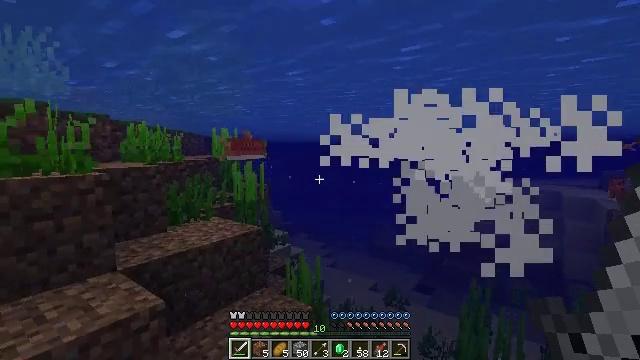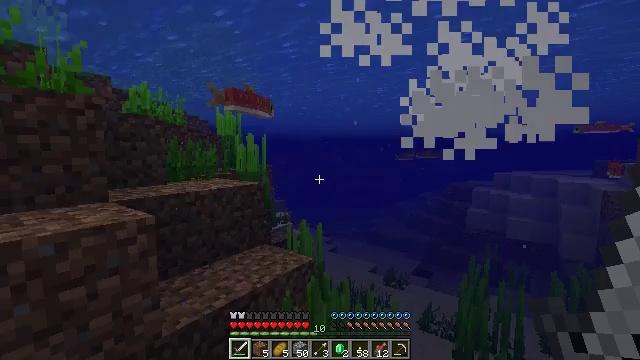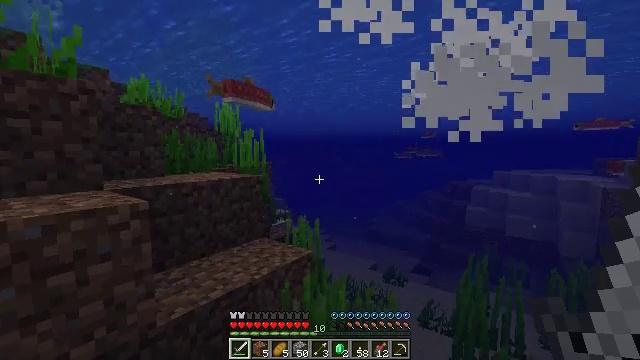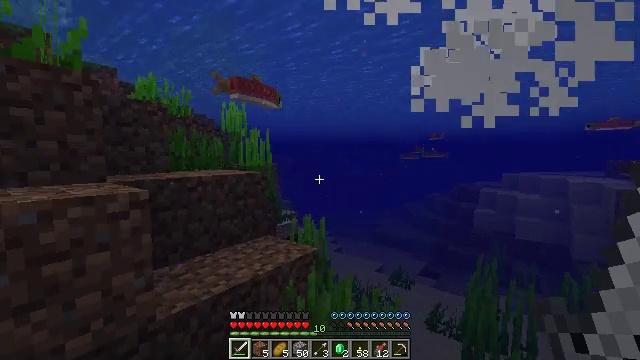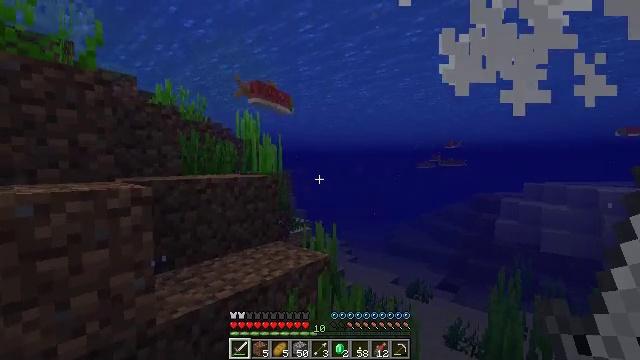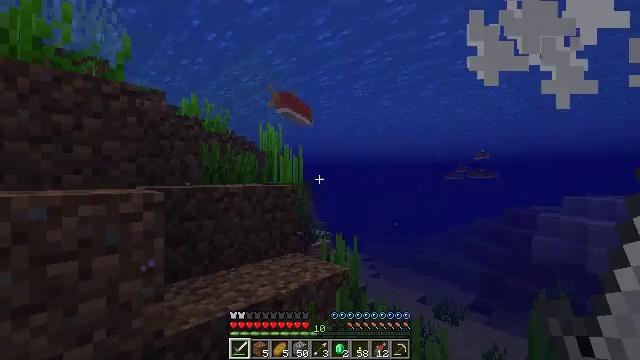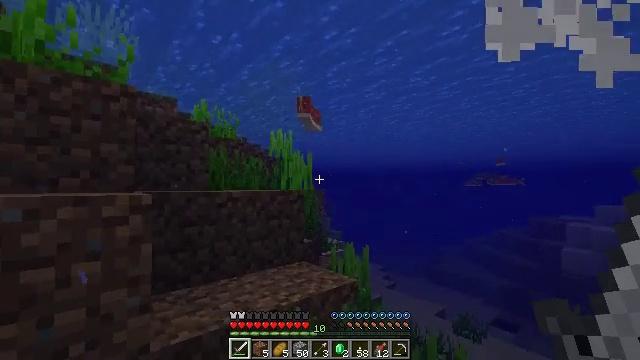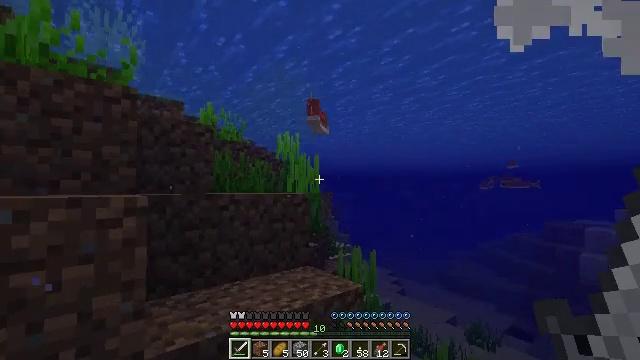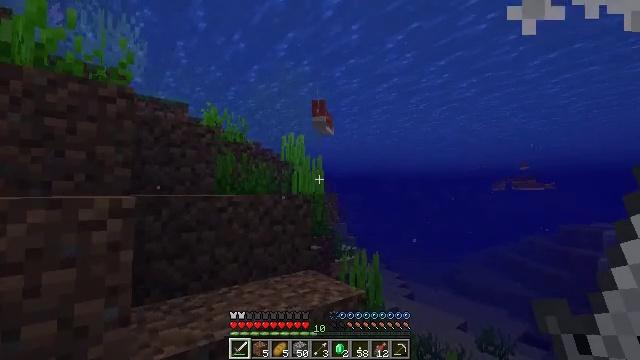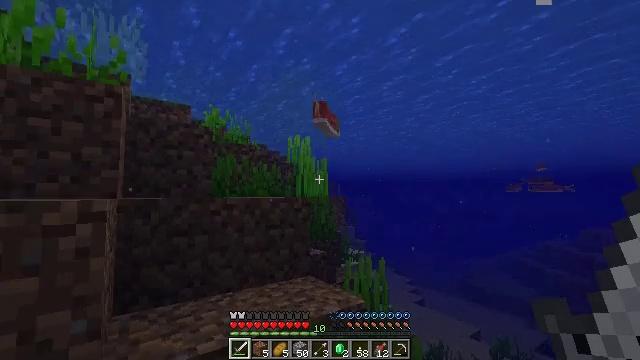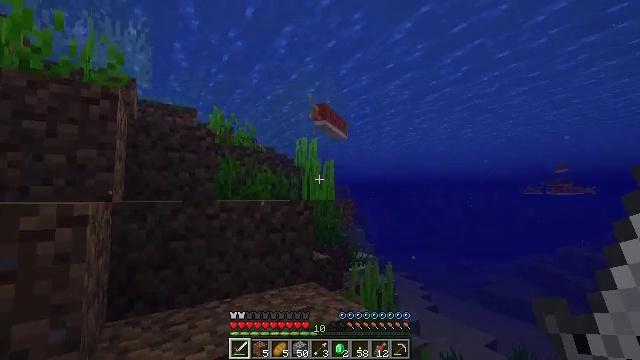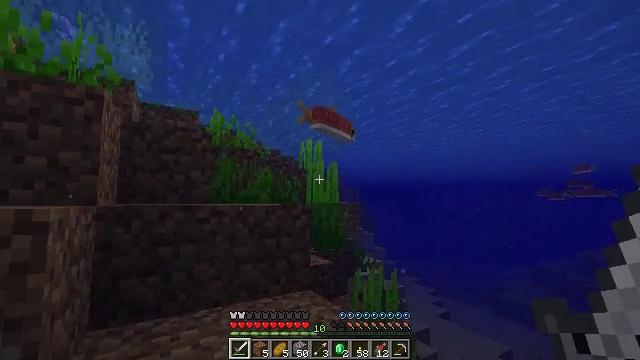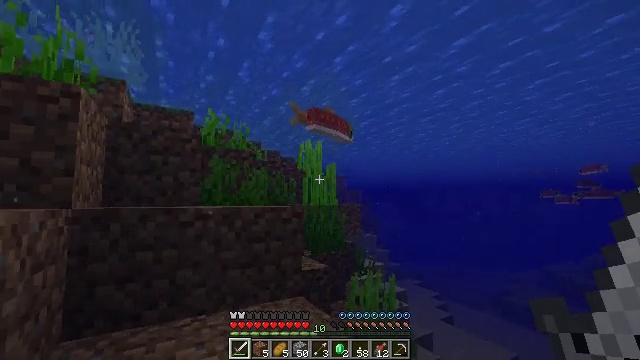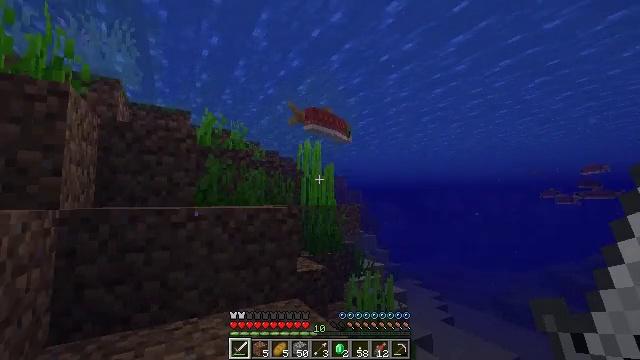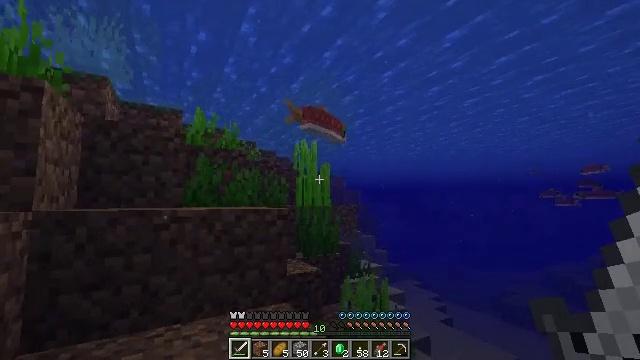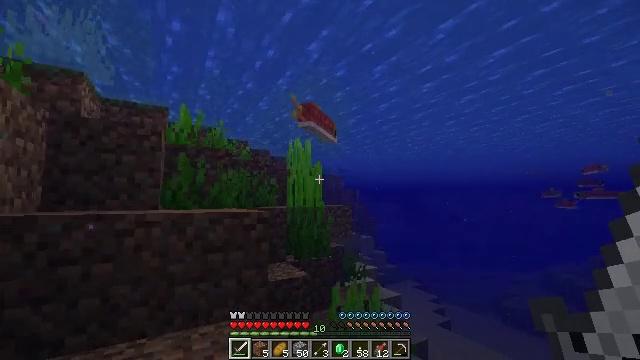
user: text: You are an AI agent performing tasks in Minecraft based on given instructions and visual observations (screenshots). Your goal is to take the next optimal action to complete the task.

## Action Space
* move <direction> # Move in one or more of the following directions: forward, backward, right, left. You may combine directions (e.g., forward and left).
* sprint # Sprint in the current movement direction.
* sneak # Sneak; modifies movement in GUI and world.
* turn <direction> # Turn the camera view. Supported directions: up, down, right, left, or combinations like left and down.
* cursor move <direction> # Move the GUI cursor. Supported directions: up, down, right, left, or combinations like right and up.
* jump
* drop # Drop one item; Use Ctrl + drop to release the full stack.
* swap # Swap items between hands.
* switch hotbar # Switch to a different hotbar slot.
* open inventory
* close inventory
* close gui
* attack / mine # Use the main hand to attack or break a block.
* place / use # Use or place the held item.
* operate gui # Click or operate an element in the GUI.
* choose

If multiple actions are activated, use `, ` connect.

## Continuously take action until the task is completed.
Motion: motion action
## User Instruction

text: Kill aquatic mobs.
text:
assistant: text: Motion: move forward, sprint
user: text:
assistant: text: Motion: move forward and move right, sprint
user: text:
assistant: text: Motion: move forward and move right, turn left
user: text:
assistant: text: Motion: move forward and move right, turn left and up
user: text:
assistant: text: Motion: move forward and move right, turn left and up
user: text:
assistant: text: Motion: move forward and move right, turn left and up
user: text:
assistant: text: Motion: move forward and move right, turn left
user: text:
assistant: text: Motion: move forward and move right, turn left
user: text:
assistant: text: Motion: move forward and move right, turn left
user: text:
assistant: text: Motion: move forward and move right, turn left
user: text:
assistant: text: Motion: move forward and move right, turn left
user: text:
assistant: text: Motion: move forward and move right
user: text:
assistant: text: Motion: move forward and move right
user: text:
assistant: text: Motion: move forward
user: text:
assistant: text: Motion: move forward
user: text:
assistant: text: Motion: move forward
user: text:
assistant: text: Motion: move forward
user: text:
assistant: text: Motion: move forward, jump
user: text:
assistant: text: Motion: move forward, jump
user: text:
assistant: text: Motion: move forward, jump
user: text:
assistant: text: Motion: move forward, jump
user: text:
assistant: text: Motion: move forward, jump
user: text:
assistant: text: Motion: move forward, jump
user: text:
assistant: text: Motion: move forward, jump
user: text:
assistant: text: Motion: move forward, jump
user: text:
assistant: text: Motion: move forward
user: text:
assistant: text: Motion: move forward
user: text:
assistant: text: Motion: move forward
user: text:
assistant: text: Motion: move forward, turn left and down
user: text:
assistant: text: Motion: move forward, turn left and down